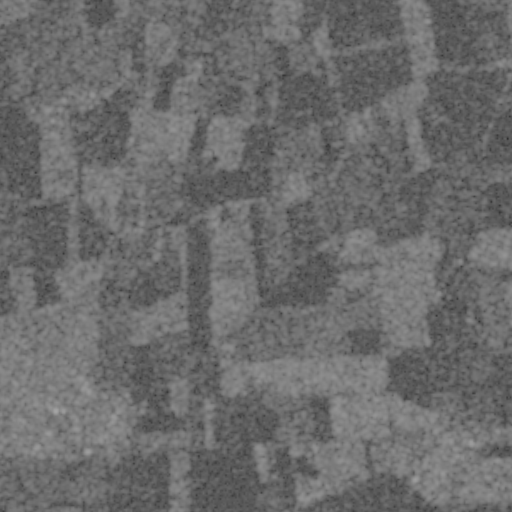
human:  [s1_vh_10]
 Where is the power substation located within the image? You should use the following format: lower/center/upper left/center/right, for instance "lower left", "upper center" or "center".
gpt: The power substation is located in the upper left of the image.
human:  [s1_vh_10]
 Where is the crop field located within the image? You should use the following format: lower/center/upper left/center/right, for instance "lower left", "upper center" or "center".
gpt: There is no crop field in the image.

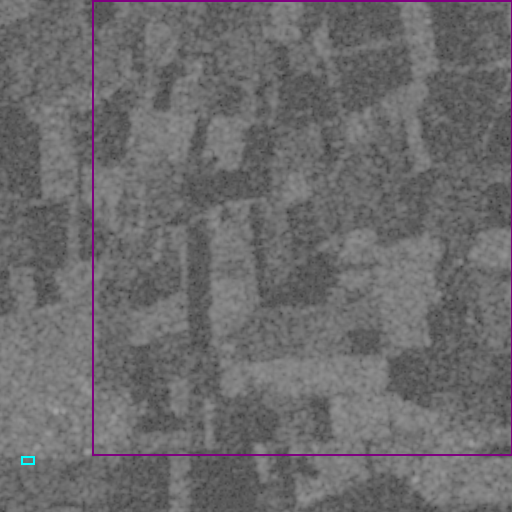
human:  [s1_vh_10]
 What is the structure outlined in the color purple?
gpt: The structure outlined in purple is a crop field.
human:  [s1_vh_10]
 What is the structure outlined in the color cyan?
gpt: The structure outlined in cyan is a park.
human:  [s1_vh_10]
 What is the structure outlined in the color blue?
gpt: There is no blue outline.